Question: Having followed the examples here and thoroughly read the <URL>, I simply don't understand why my columns don't show all their content.
See in this screenshot, but the and columns are cut off:

Things I tried to pay attention to:
- - -
Any help to explain why this is happening would be greatly appreciated, thanks.
### Page:
'''
import 'package:flutter/material.dart';
import 'package:gt_elite/datasource/athlete_data_source.dart';
import 'package:gt_elite/helpers/colors.dart';
import 'package:gt_elite/helpers/constants.dart';
import 'package:gt_elite/helpers/gt_text_style.dart';
import 'package:gt_elite/models/team.dart';
import 'package:syncfusion_flutter_datagrid/datagrid.dart';
import 'package:easy_localization/easy_localization.dart';
class ManagementAdminScreen extends StatelessWidget {
final Team team;
ManagementAdminScreen({@required this.team});
@override
Widget build(BuildContext context) {
return Scaffold(
body: Container(
color: Colors.white,
child: SfDataGrid(
source: AthleteDataSource(
athletes: team.getAthletesForProfile(Profile.athlete),
),
columnWidthMode: ColumnWidthMode.auto,
columnWidthCalculationRange: ColumnWidthCalculationRange.allRows,
frozenColumnsCount: 0,
columns: [
_buildColumn('avatar', 'profile.athlete'),
_buildColumn('email', 'email'),
_buildColumn('phoneNumber', 'phoneNumber'),
_buildColumn('birthdate', 'birthdate'),
_buildColumn('height', 'height'),
],
)),
);
}
GridColumn _buildColumn(String name, String lbl) {
return GridColumn(
autoFitPadding: EdgeInsets.symmetric(horizontal: 16.0),
columnName: name,
label: Container(
padding: EdgeInsets.symmetric(horizontal: 16.0),
alignment: Alignment.centerLeft,
child: Text(
lbl.tr(),
style: GTTextStyle.subtitle2.copyWith(
color: GTColors.textGrey,
),
softWrap: false,
),
),
);
}
}
'''
### AthleteDataSource
'''
import 'package:cached_network_image/cached_network_image.dart';
import 'package:flutter/material.dart';
import 'package:gt_elite/helpers/gt_text_style.dart';
import 'package:gt_elite/helpers/string.dart';
import 'package:gt_elite/models/athlete.dart';
import 'package:intl/intl.dart';
import 'package:syncfusion_flutter_datagrid/datagrid.dart';
import 'package:url_launcher/url_launcher.dart';
class AthleteDataSource extends DataGridSource {
final _dateFormatter = DateFormat.yMd();
AthleteDataSource({List<Athlete> athletes}) {
dataGridRows = athletes
.map<DataGridRow>(
(dataGridRow) => DataGridRow(
cells: [
DataGridCell<Athlete>(
columnName: 'avatar',
value: dataGridRow,
),
DataGridCell<String>(
columnName: 'email',
value: dataGridRow.email,
),
DataGridCell<String>(
columnName: 'phone',
value: dataGridRow.phoneNumber,
),
DataGridCell<DateTime>(
columnName: 'birthdate',
value: dataGridRow.birthdate,
),
DataGridCell<double>(
columnName: 'height',
value: dataGridRow.height,
),
],
),
)
.toList();
}
List<DataGridRow> dataGridRows = [];
@override
List<DataGridRow> get rows => dataGridRows;
@override
bool shouldRecalculateColumnWidths() {
return true;
}
void _launchCaller(String url) async {
final uri = Uri.parse(url);
if (await canLaunchUrl(uri)) {
await launchUrl(uri);
} else {
throw 'Could not launch $uri';
}
}
@override
DataGridRowAdapter buildRow(DataGridRow row) {
return DataGridRowAdapter(
cells: row.getCells().map<Widget>((dataGridCell) {
// Avatar cell
if (dataGridCell.columnName == 'avatar') {
if (dataGridCell.value.getAvatarUrl() != null) {
return Row(
crossAxisAlignment: CrossAxisAlignment.center,
children: <Widget>[
SizedBox(
width: 18,
),
if (dataGridCell.value.getAvatarUrl() != null)
Padding(
padding: const EdgeInsets.only(right: 8.0),
child: Container(
width: 30,
height: 30,
// decoration: getBoxDecoration(),
child: ClipOval(
child: CachedNetworkImage(
height: 30,
width: 30,
imageUrl: dataGridCell.value.getAvatarUrl(),
placeholder: (context, url) =>
CircularProgressIndicator(),
errorWidget: (context, url, error) =>
Icon(Icons.error),
),
),
),
),
if (dataGridCell.value.getAvatarUrl() == null)
SizedBox(
width: 30,
),
Column(
mainAxisAlignment: MainAxisAlignment.start,
crossAxisAlignment: CrossAxisAlignment.start,
children: <Widget>[
FittedBox(
fit: BoxFit.scaleDown,
child: Text(
"${StringHelper.shortName(dataGridCell.value.lastName, nameLimit: 15)}",
textAlign: TextAlign.left,
style: GTTextStyle.subtitle2,
),
),
FittedBox(
fit: BoxFit.scaleDown,
child: Text(
"${StringHelper.shortName(dataGridCell.value.firstName, nameLimit: 15)}",
textAlign: TextAlign.left,
style: GTTextStyle.body,
),
),
],
)
]);
}
}
if (dataGridCell.columnName == 'birthdate') {
if (dataGridCell.value == null) return Container();
return Container(
alignment: Alignment.centerLeft,
padding: EdgeInsets.symmetric(horizontal: 16.0),
child: Text(
_dateFormatter.format(dataGridCell.value),
// overflow: TextOverflow.ellipsis,
style: GTTextStyle.body,
softWrap: false,
));
}
if (dataGridCell.columnName == 'phone') {
if (dataGridCell.value == null) return Container();
return InkWell(
onTap: () {
String phoneNumber = dataGridCell.value;
phoneNumber = phoneNumber.replaceAll(" ", "").replaceAll(".", "");
_launchCaller('tel:${phoneNumber}');
},
child: Container(
alignment: Alignment.centerLeft,
padding: EdgeInsets.symmetric(horizontal: 16.0),
child: Text(
dataGridCell.value.toString(),
// overflow: TextOverflow.ellipsis,
style: GTTextStyle.body,
softWrap: false,
)),
);
}
if (dataGridCell.columnName == 'email') {
if (dataGridCell.value == null) return Container();
return InkWell(
onTap: () {
String val = dataGridCell.value;
val = val.replaceAll(" ", "");
_launchCaller('mailto:${val}');
},
child: Container(
alignment: Alignment.centerLeft,
// The autoFitPadding and the cell padding value should be same.
padding: EdgeInsets.symmetric(horizontal: 16.0),
child: Text(
// dataGridCell.value.toString(),
"123thisisareallylongemail@longemaildomain.com",
// overflow: TextOverflow.ellipsis,
style: GTTextStyle.body,
softWrap: false,
)),
);
}
if (dataGridCell.columnName == 'height') {
if (dataGridCell.value == null) return Container();
return Container(
alignment: Alignment.centerLeft,
padding: EdgeInsets.symmetric(horizontal: 16.0),
child: Text(
dataGridCell.value.toString(),
// overflow: TextOverflow.ellipsis,
style: GTTextStyle.body,
softWrap: false,
));
}
return Container();
}).toList());
}
}
'''
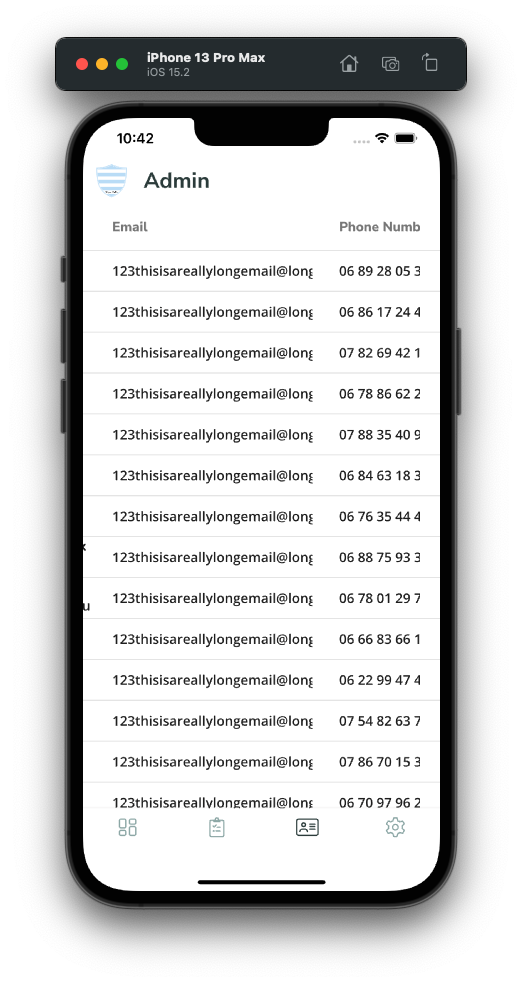
Answer: You are using a different text style for the cell widget. By default, the cell width is calculated based on the default text style. To calculate the cell width based on a different TextStyle, just override the method for the header and the method for the cell and return the super method with the required TextStyle. Please check the following sample and code snippet.
In DataGrid:
'''
final CustomColumnSizer _customColumnSizer = CustomColumnSizer();
@override
Widget build(BuildContext context) {
return Scaffold(
appBar: AppBar(
title: const Text('Flutter SfDataGrid'),
),
body: SfDataGrid(
source: _employeeDataSource,
columns: getColumns,
columnSizer: _customColumnSizer,
columnWidthMode: ColumnWidthMode.auto),
);
}
'''
'''
class EmployeeDataSource extends DataGridSource {
...
@override
DataGridRowAdapter? buildRow(DataGridRow row) {
return DataGridRowAdapter(
cells: row.getCells().map<Widget>((dataGridCell) {
return Container(
alignment: Alignment.center,
padding: const EdgeInsets.symmetric(horizontal: 16.0),
child: Text(
dataGridCell.value.toString(),
style: const TextStyle(fontWeight: FontWeight.bold),
softWrap: false,
));
}).toList());
}
}
'''
In ColumnSizer:
'''
class CustomColumnSizer extends ColumnSizer {
@override
double computeHeaderCellWidth(GridColumn column, TextStyle style) {
style = const TextStyle(fontWeight: FontWeight.bold);
return super.computeHeaderCellWidth(column, style);
}
@override
double computeCellWidth(GridColumn column, DataGridRow row, Object? cellValue,
TextStyle textStyle) {
textStyle = const TextStyle(fontWeight: FontWeight.bold);
return super.computeCellWidth(column, row, cellValue, textStyle);
}
}
'''
Sample Link: <URL>
Also, we have already provided examples in our UG documentation. Please go through this,
UG Documentation: <URL>
We hope this helps. Please let us know if you require any further assistance on this.